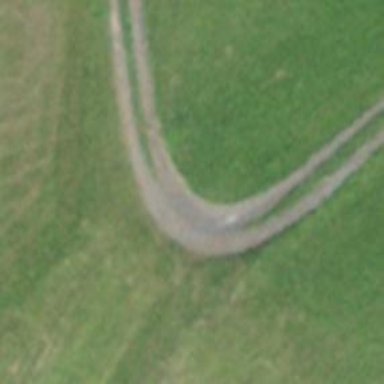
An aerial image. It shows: Track road with grade4 tracktype.